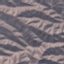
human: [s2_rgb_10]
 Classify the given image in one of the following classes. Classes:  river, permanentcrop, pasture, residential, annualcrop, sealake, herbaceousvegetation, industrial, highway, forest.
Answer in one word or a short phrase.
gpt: HerbaceousVegetation